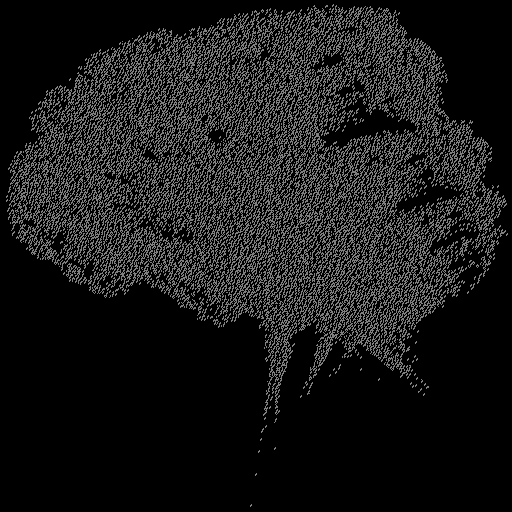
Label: broccoli